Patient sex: M
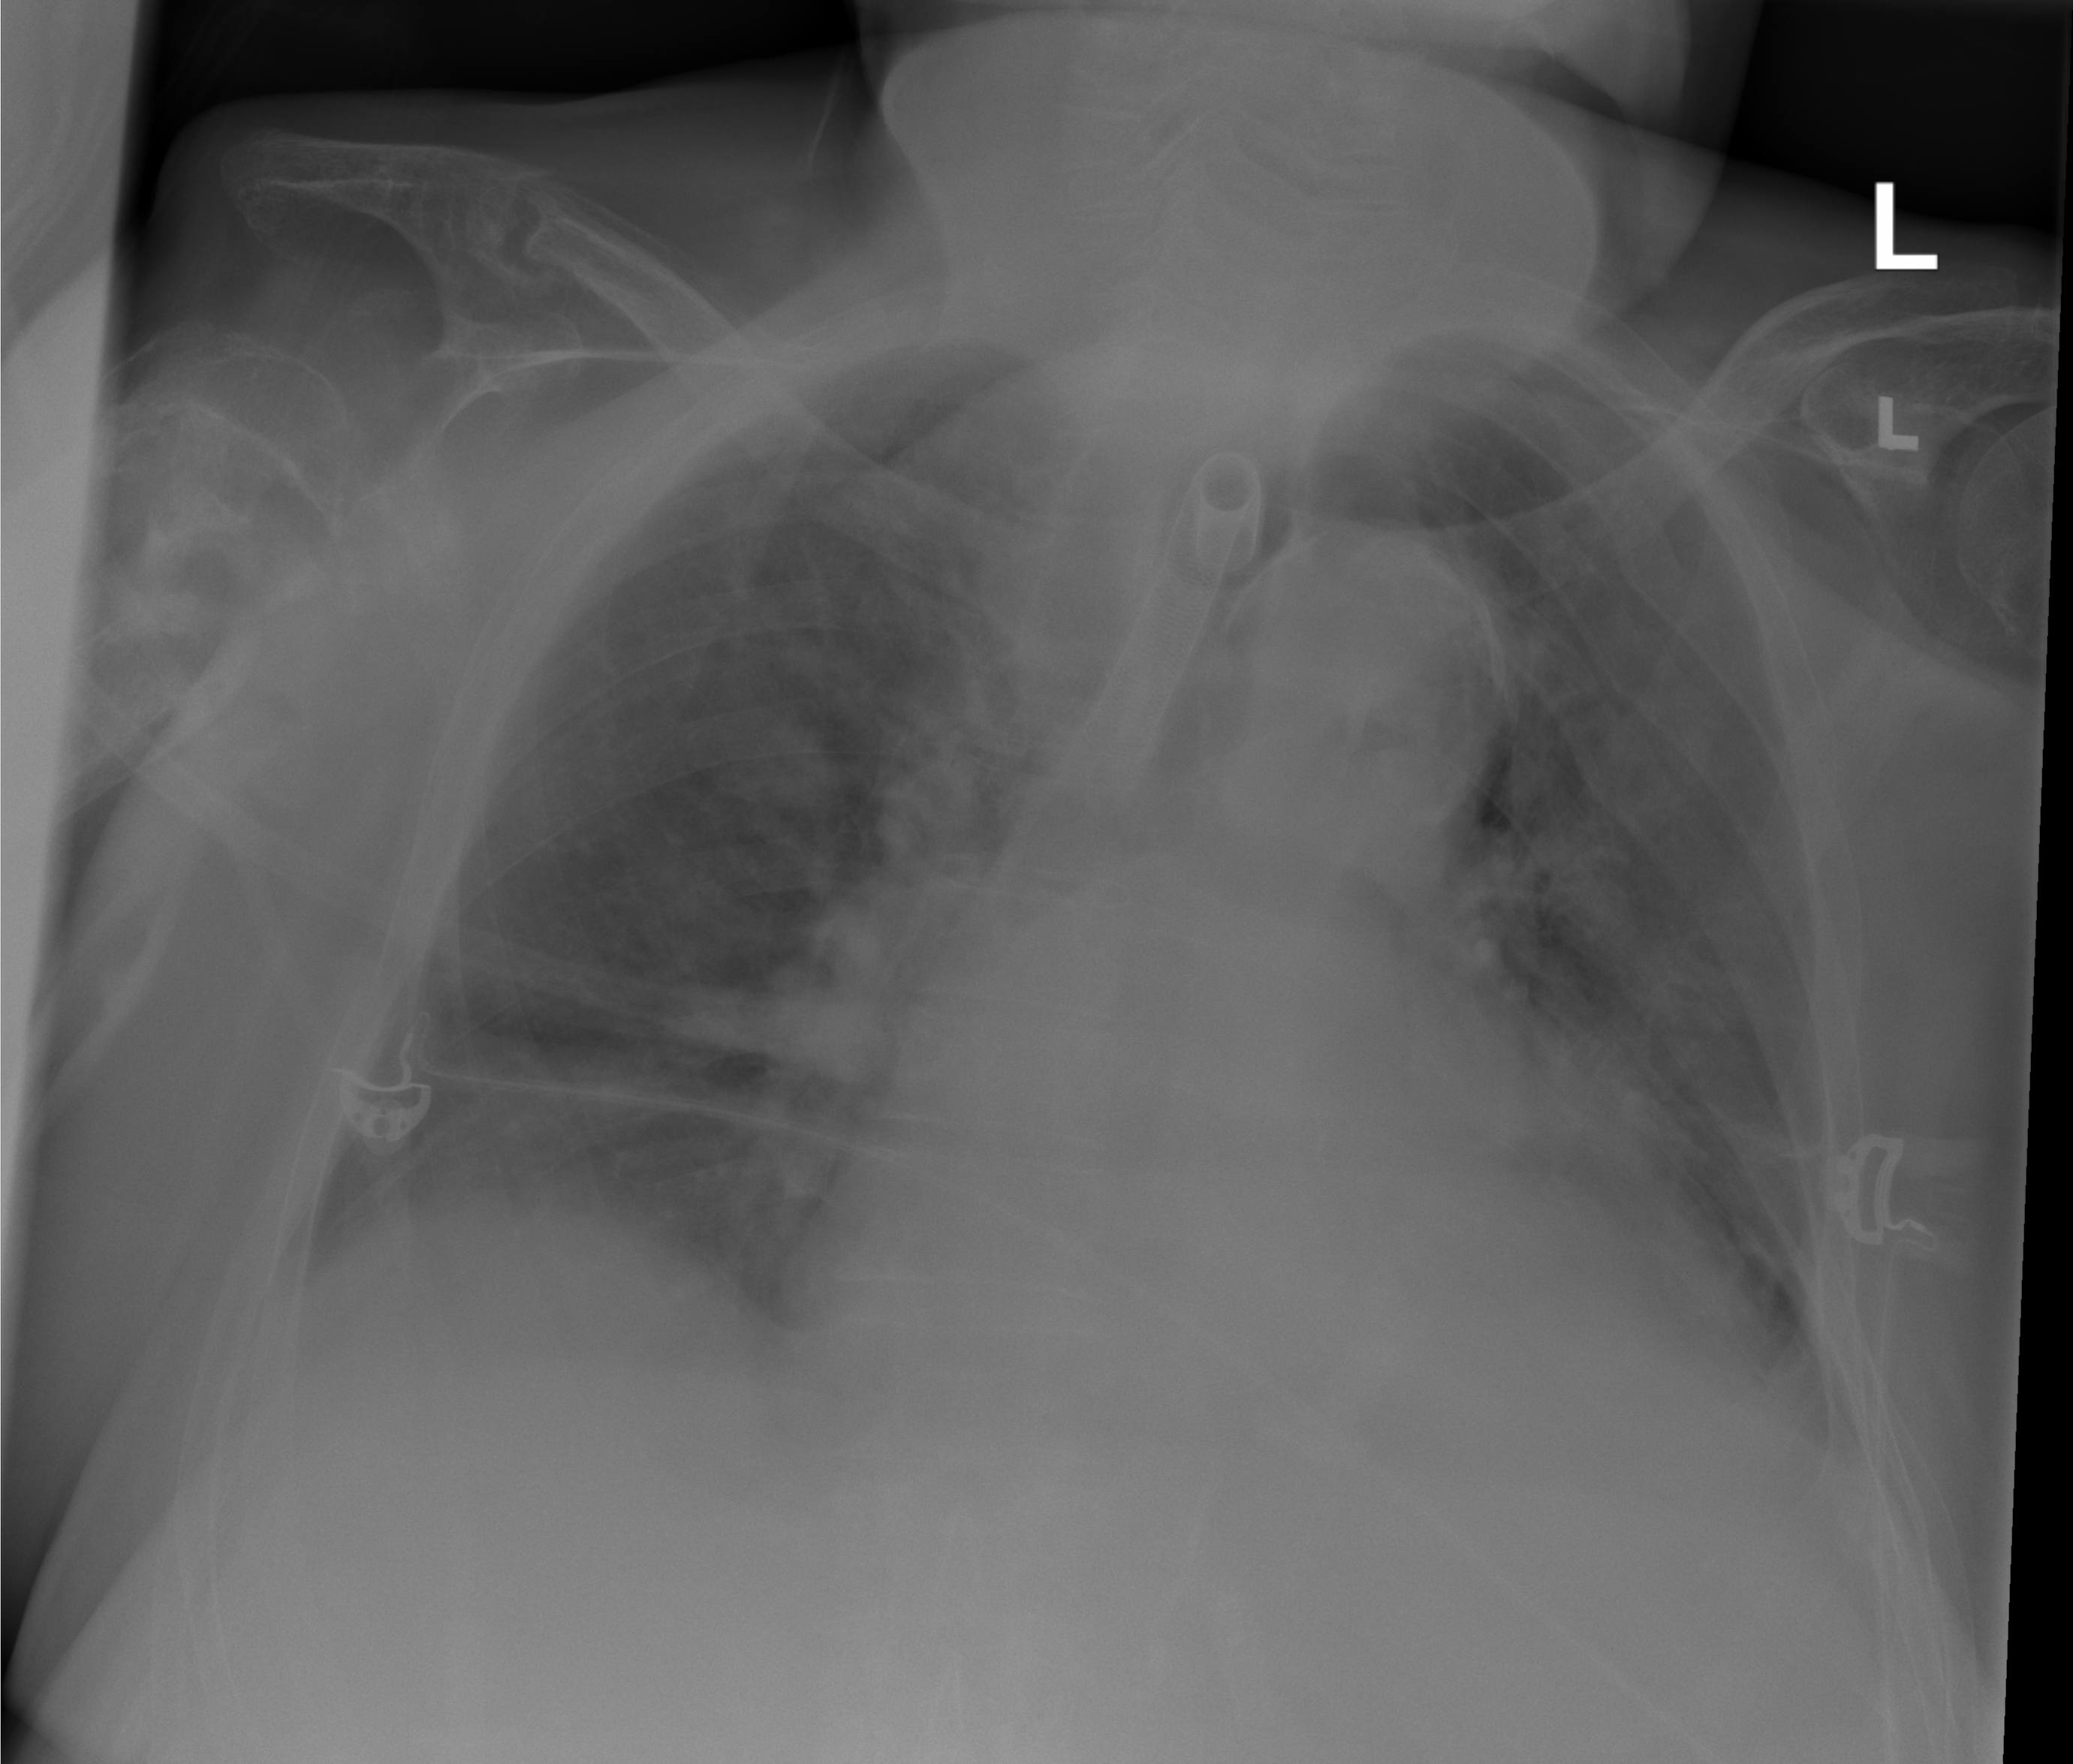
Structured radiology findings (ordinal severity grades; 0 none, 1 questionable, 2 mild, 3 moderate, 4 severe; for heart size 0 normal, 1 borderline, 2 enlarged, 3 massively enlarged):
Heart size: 3
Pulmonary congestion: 2
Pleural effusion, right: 2
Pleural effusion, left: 2
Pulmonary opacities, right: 2
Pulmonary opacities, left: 0
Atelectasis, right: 0
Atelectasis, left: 0